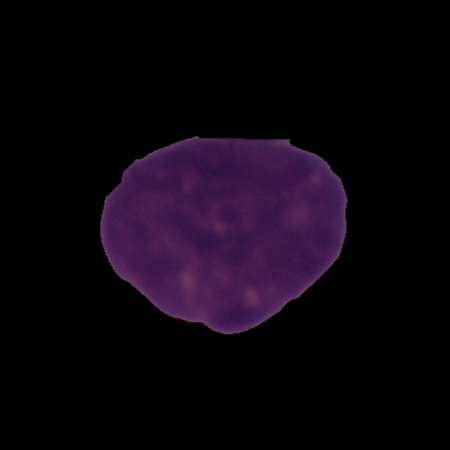
Label: cancer